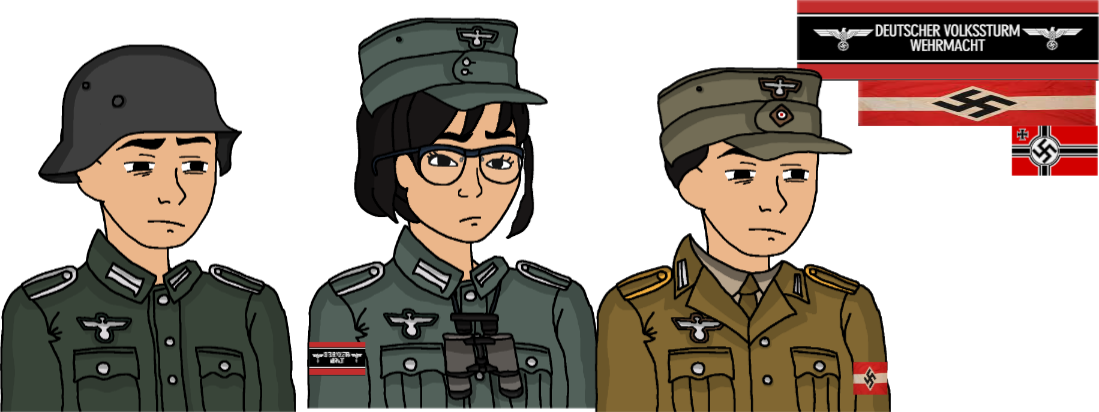
Label: 5_Doomer_Girl